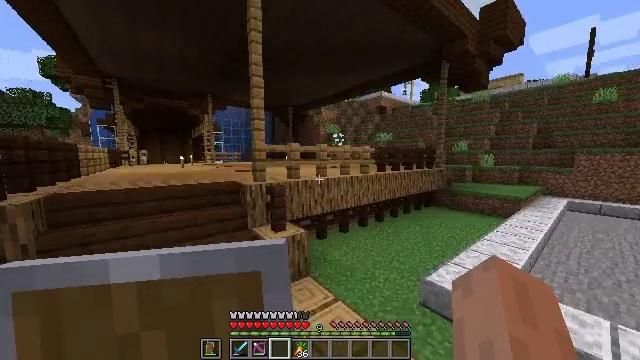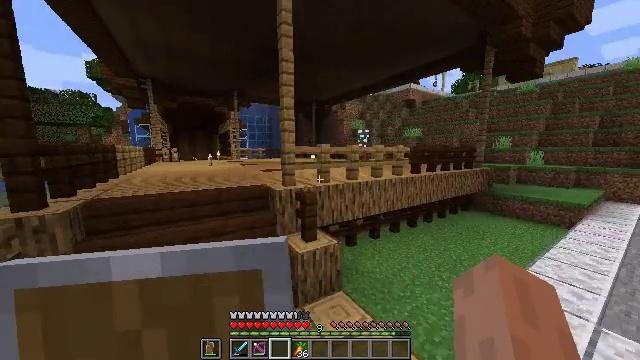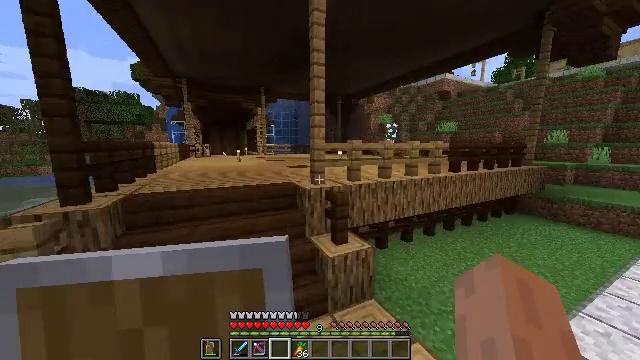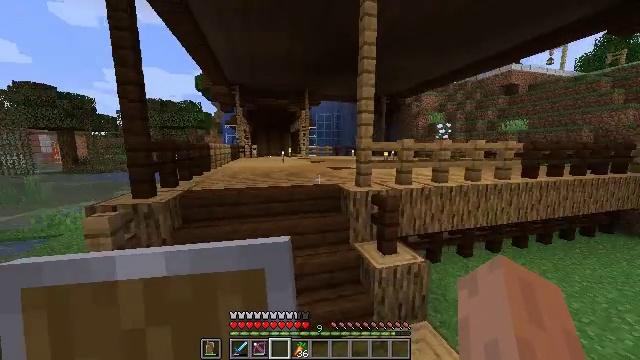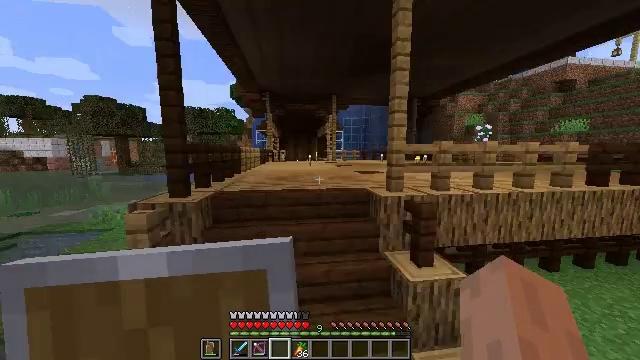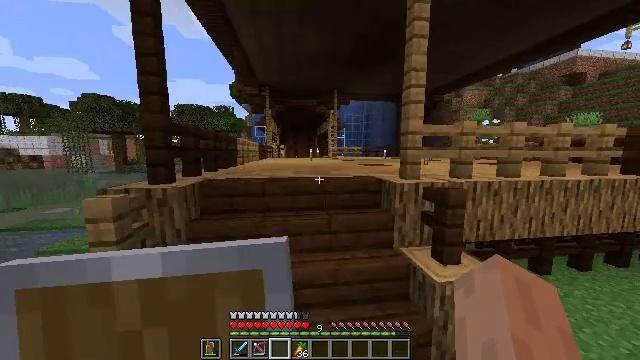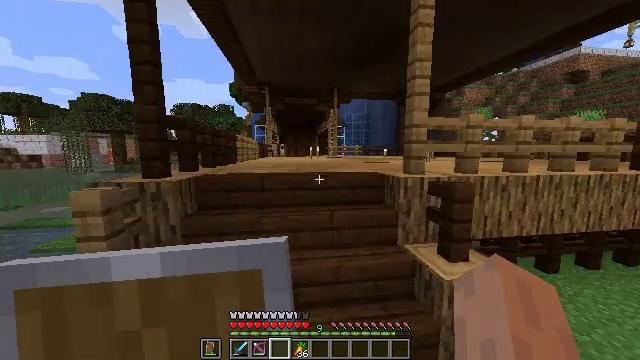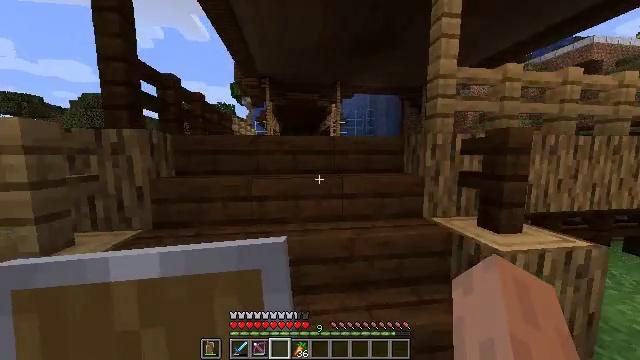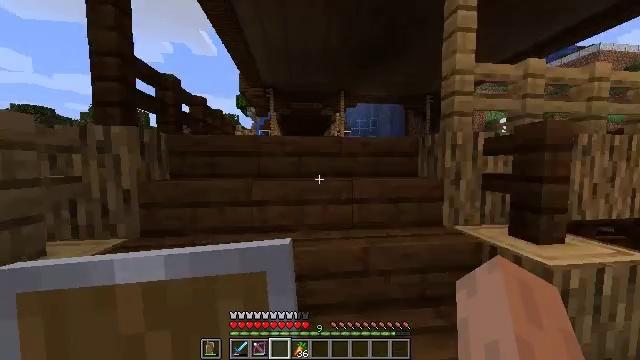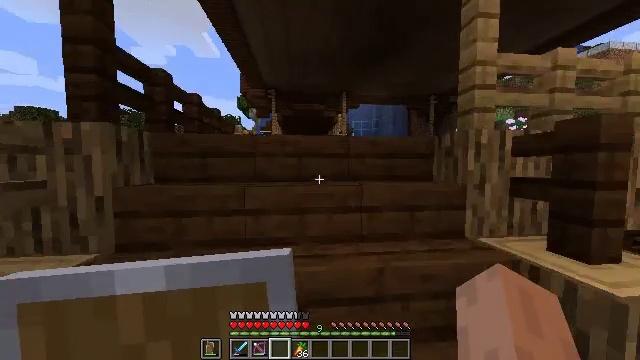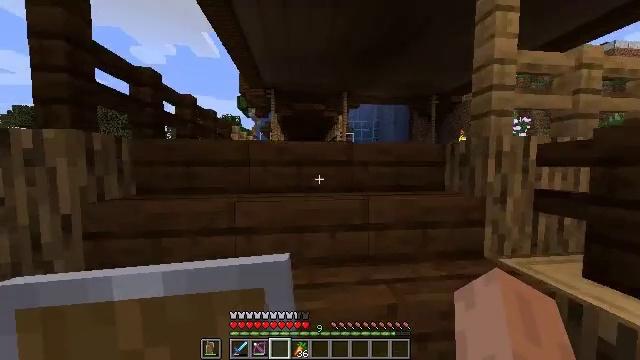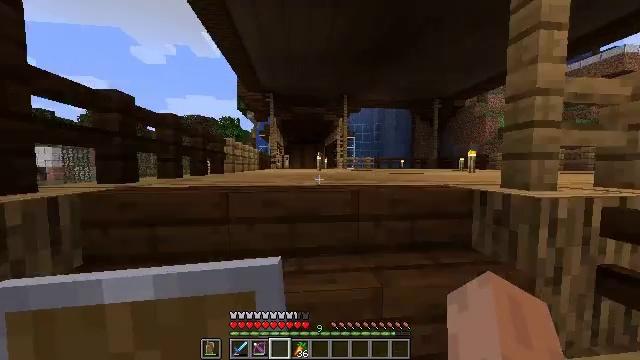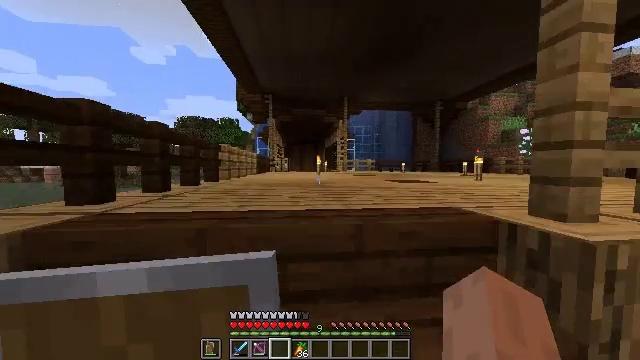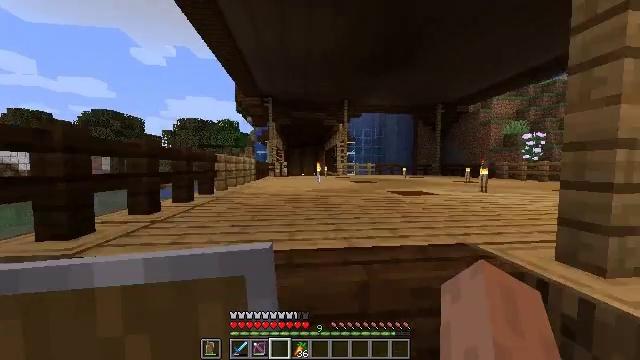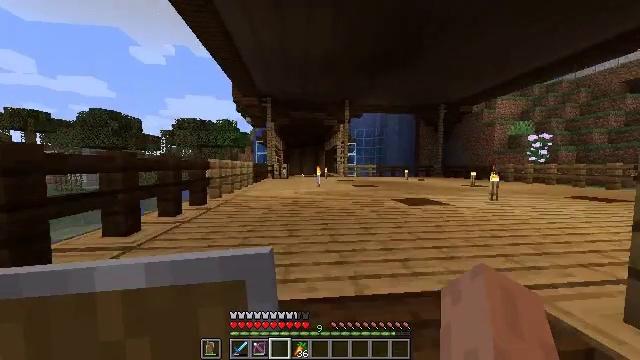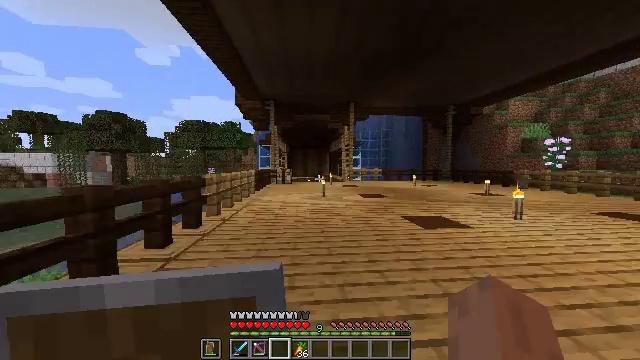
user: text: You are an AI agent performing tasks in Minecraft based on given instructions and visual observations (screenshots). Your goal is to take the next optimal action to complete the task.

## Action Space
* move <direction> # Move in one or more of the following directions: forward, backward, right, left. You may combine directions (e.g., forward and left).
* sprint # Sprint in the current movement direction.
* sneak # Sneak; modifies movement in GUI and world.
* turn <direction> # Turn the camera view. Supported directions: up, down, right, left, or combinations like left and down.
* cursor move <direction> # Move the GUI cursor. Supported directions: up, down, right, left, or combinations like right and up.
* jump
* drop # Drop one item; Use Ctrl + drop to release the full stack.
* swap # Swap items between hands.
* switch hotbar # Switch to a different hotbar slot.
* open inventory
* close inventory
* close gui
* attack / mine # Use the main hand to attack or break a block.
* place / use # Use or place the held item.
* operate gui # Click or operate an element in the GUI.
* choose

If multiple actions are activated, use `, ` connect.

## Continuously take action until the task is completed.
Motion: motion action
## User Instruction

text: Gather some oak planks.
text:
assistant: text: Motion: move forward and move left, turn left and down, jump
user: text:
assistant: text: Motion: move forward and move left, turn left and down, jump
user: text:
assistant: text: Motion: move forward and move left, turn left, jump
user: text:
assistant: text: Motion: move forward, turn left and up
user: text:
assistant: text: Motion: move forward
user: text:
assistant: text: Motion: move forward
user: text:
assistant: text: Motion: move forward
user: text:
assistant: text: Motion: move forward, turn up
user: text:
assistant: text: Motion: move forward
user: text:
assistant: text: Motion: move forward
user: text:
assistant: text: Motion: move forward
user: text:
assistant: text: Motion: move forward
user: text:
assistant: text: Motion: move forward
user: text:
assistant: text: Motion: move forward
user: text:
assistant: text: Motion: move forward, turn left
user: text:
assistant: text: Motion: move forward
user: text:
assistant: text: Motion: move forward, turn left
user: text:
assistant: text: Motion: move forward, turn left and down
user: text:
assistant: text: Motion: move forward, turn left
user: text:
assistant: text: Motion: move forward
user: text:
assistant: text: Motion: move forward
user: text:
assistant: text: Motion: move forward
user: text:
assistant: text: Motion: move forward
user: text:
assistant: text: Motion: move forward
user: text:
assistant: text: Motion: move forward
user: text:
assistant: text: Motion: move forward
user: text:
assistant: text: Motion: move forward and move right
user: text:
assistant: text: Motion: move forward and move right
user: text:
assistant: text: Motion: move forward and move right
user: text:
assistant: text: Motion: move forward and move right